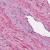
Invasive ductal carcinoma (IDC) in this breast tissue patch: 0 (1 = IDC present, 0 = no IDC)